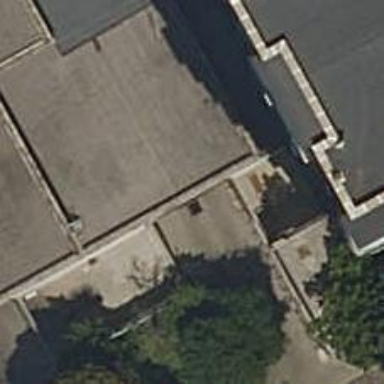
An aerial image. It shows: Parking entrance.